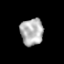
Tissue: prostate
Cell type: T cells
Senescence score: 0.2855
Nuclear area (px): 599
Mean DAPI intensity: 178.309